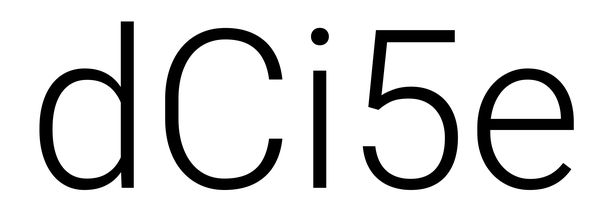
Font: Roboto_Light